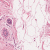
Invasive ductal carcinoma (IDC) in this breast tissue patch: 0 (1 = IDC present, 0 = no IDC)